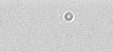
Label: camera_spot